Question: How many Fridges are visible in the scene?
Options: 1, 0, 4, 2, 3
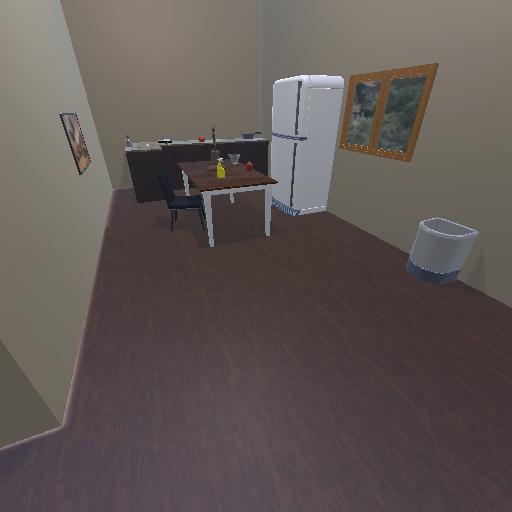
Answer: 1